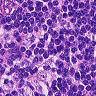
Metastatic tissue present: no